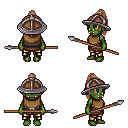
a pixel art fantasy rpg character, female body template, orc, green skin, leather chest armor, gold greaves, light blonde long topknot hairstyle, chain helm, spear, four views (front, back, left, right), 2x2 character sprite sheet, small pixel art, hard edges, no anti-aliasing